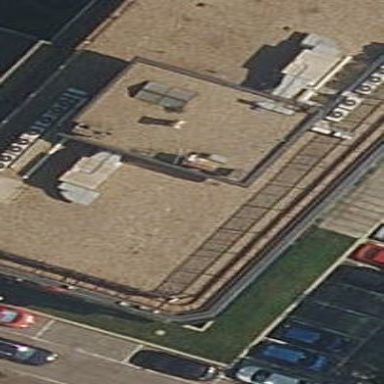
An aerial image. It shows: Commercial building.